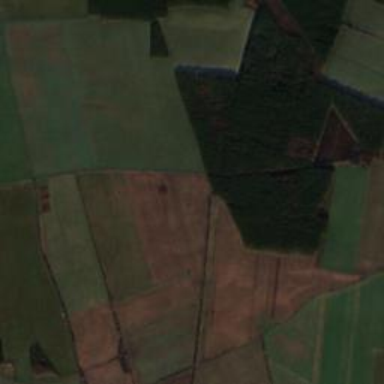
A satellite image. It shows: View of farmland.